Question: Is there a way to remove these messages from Bukkit, in order to add custom ones?
> [{plugin}] Loading {plugin} {version}
[{plugin}] Enabling {plugin} {version}
I want to replace the 1st and the 2nd line of this image with the 3rd to 5th ones.

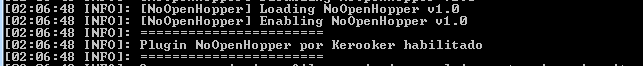
Answer: Yes, you can filter 'System.out' for your message if you really want to:'''
PrintStream old = System.out;
System.setOut(new PrintStream(old) {
@Override
public void print(String s) {
if (s != null && s.matches(
".*?\[NoOpenHopper]\s(Loading|Enabling)\sNoOpenHopper.+" regex))
super.print("NoOpenHopper has been enabled!");
super.print(s);
}
});
'''
You could use this in the constructor of your plugin to make sure that this procedure is carried out before your plugin is enabled, therefore the logging messages are effectively overridden.
Please make sure you are aware of the caveats first:
1. You must really trust your filtering skills. If you're not sure if it catches anything else, don't do it. (If you don't know what this does, don't steal it, you will actually break a lot with this.)
2. This creates a new PrintStream object. Instead of filtering with a wrapping object, you may as well use reflection (Look into Proxy and unreflect) for this to be more effective without dumping garbage into the heap. Though, AWT does this, Sun does this, and even CraftBukkit does this, so not much of a worry.
3. This is an atomic erasure of the logging messages, and you cannot revert unless you keep a reference of old and therefore reset System.setOut afterwards (which you really should or your server owner would really hate you).